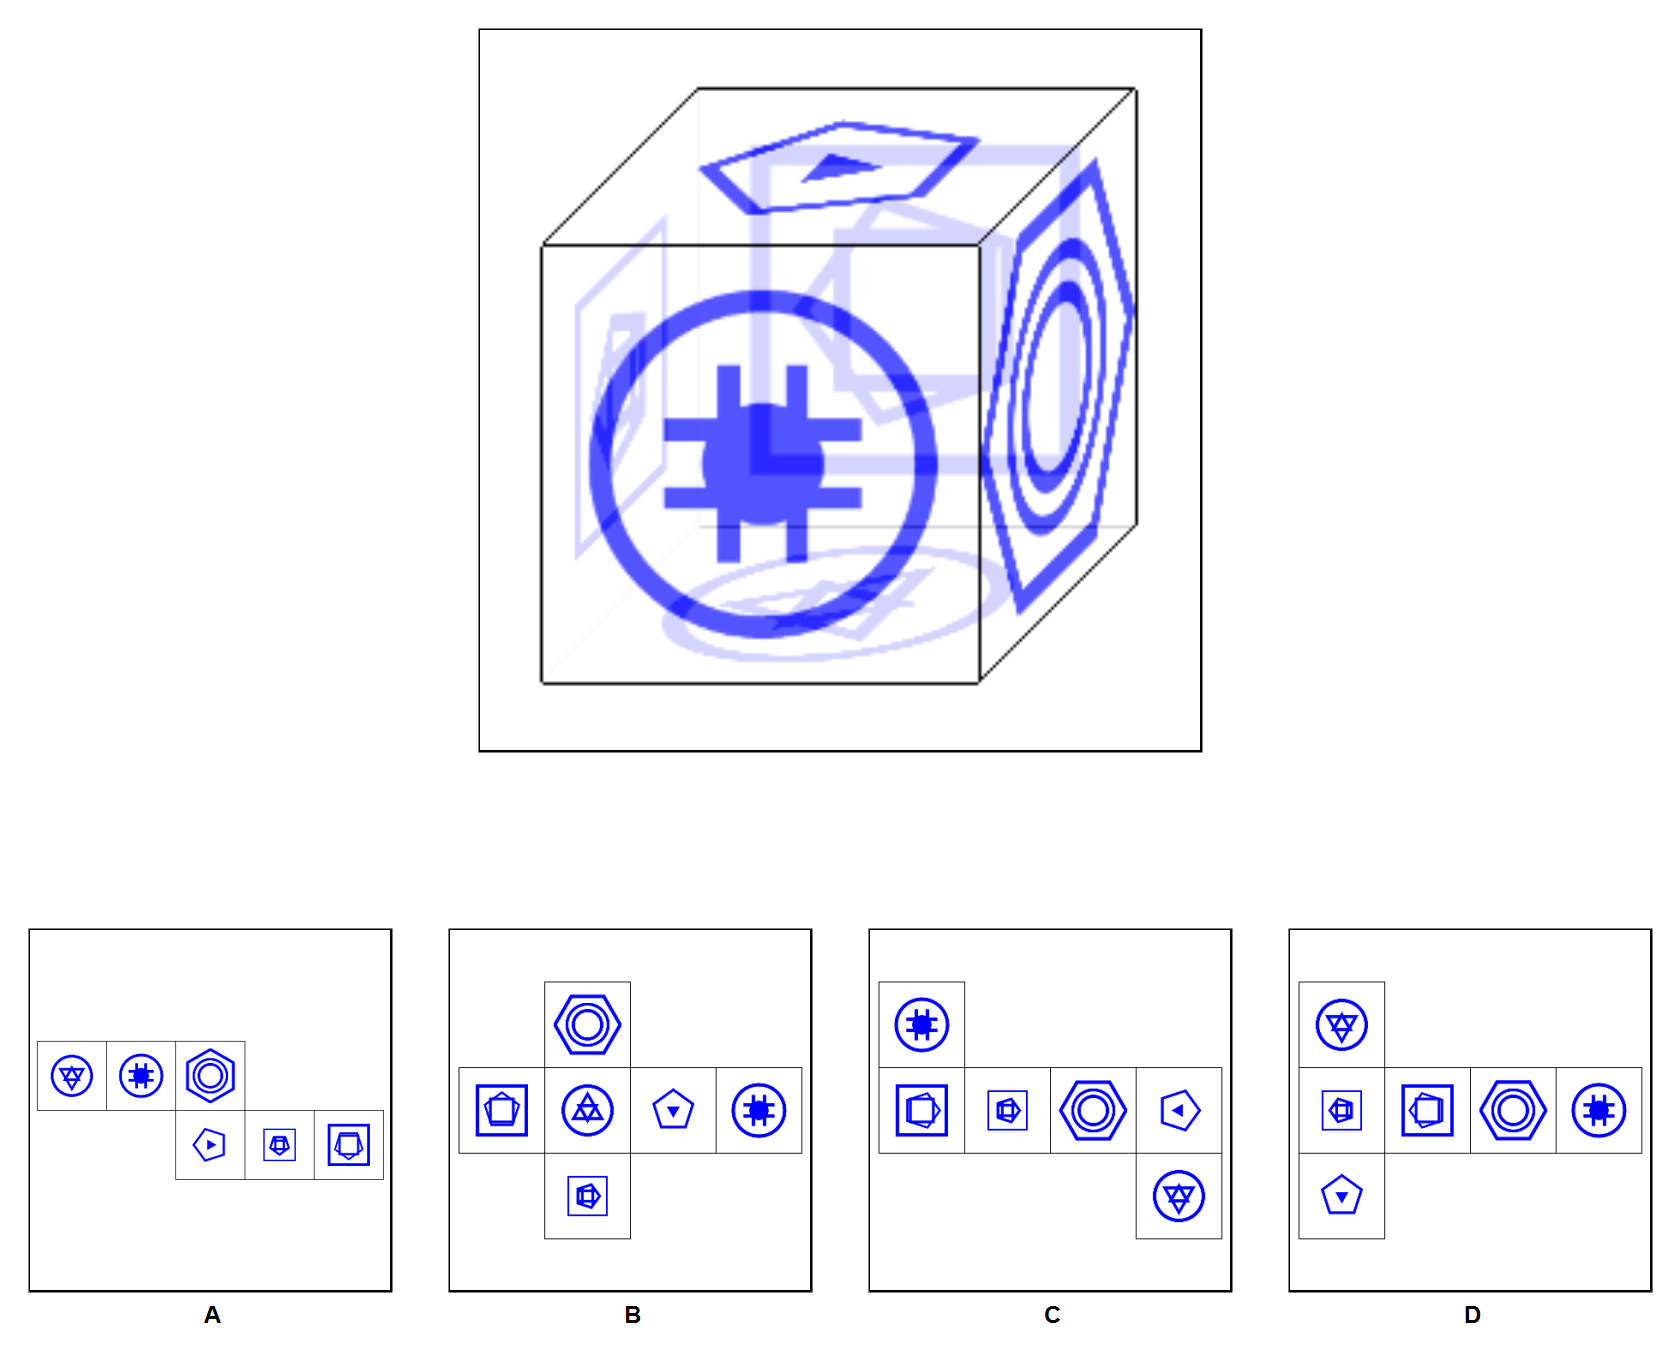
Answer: D